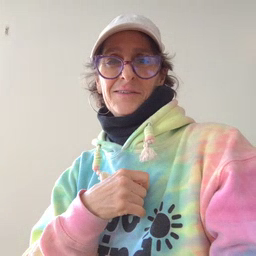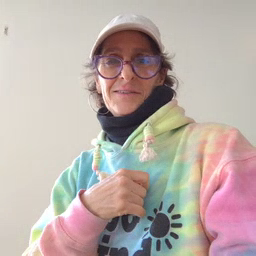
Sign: dryer